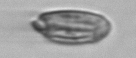
Label: Katodinium_or_Torodinium